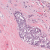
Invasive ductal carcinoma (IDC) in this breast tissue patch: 0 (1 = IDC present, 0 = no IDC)